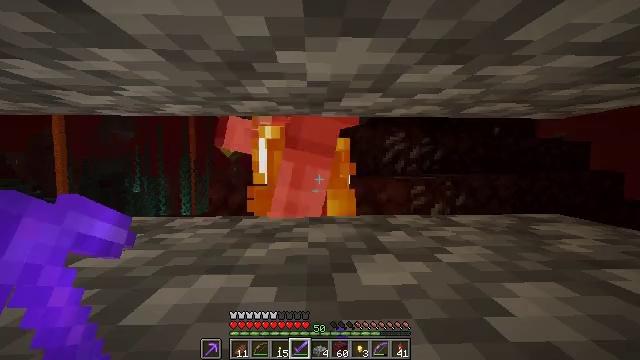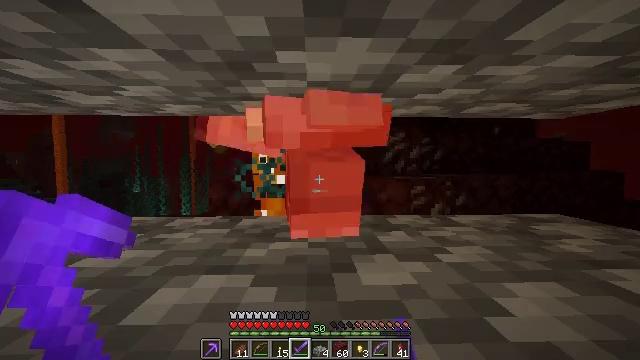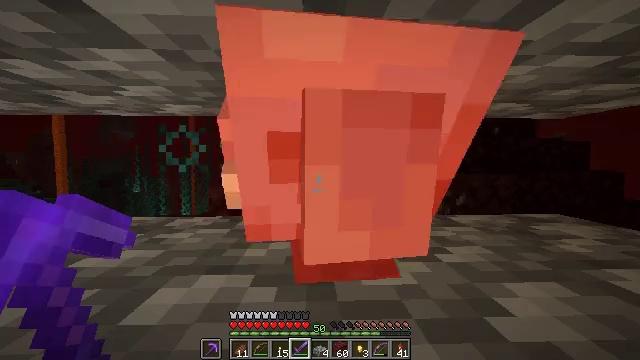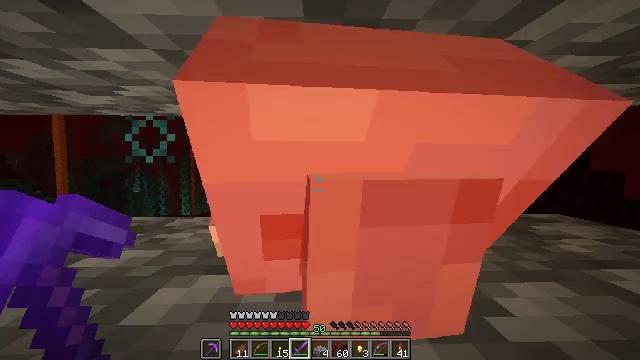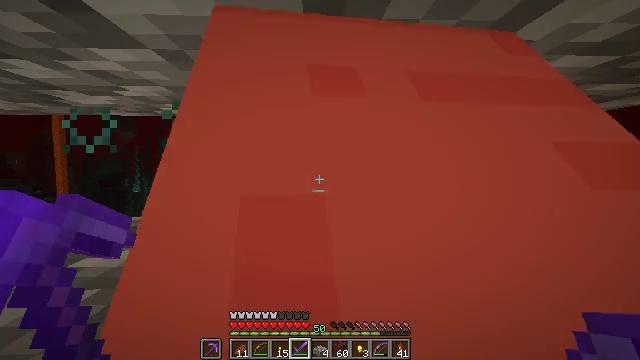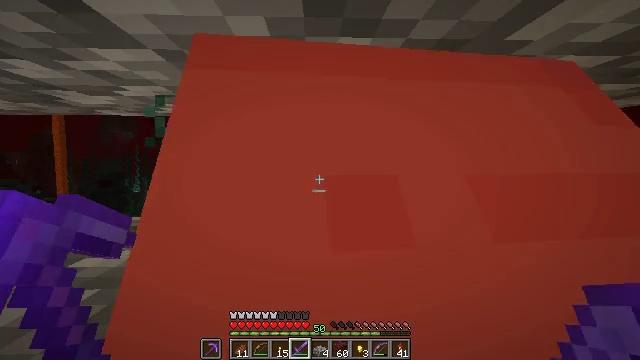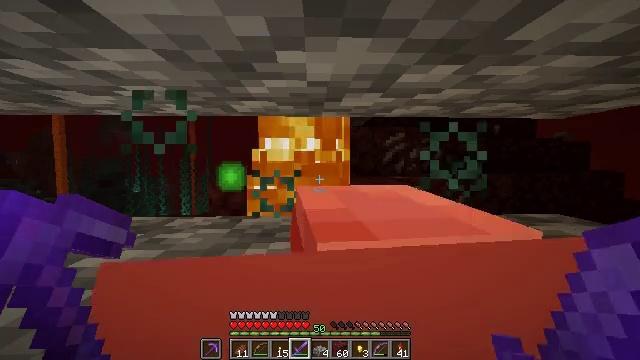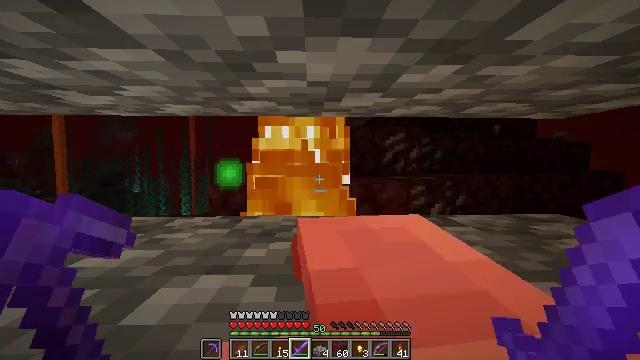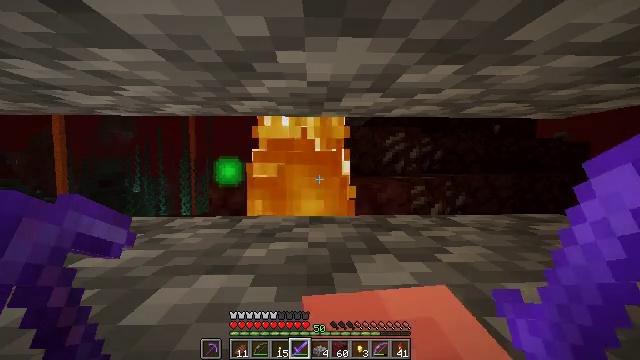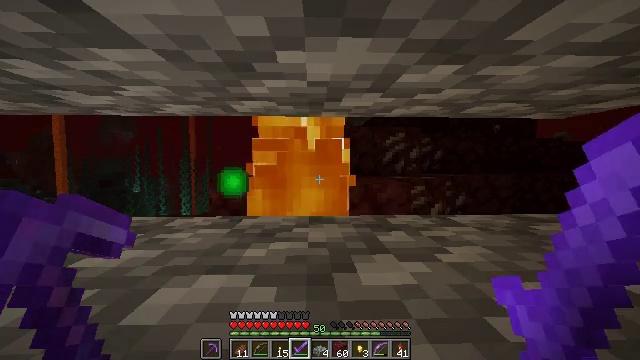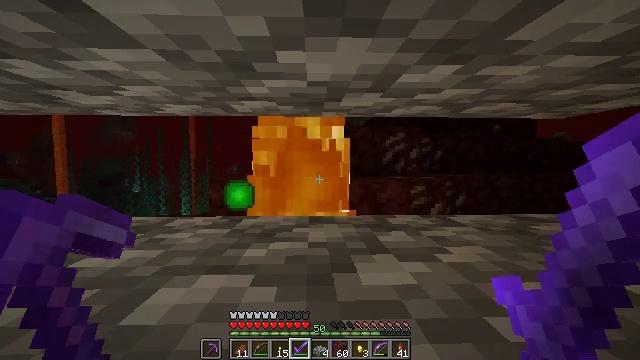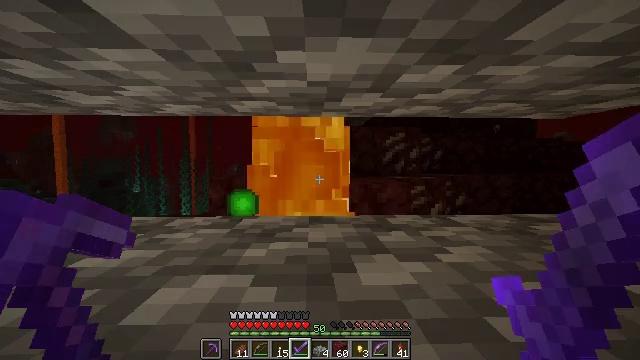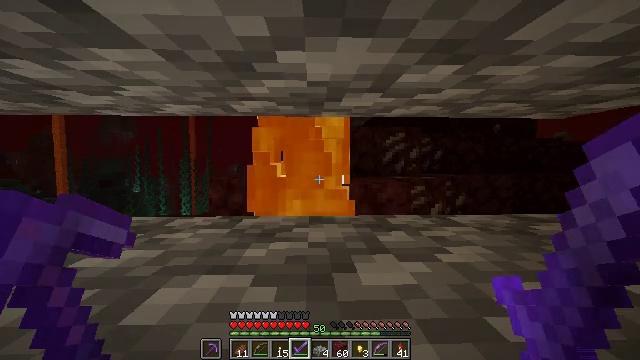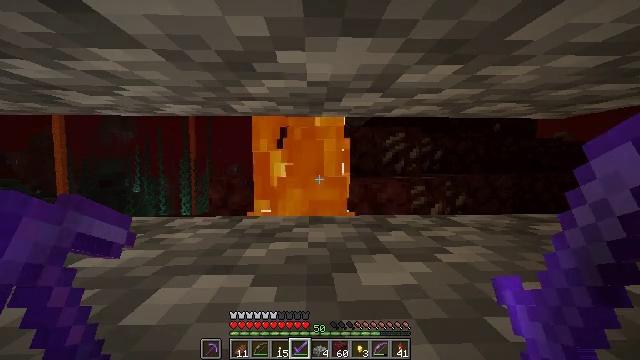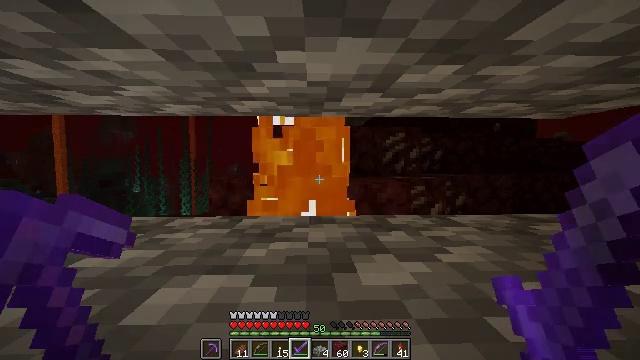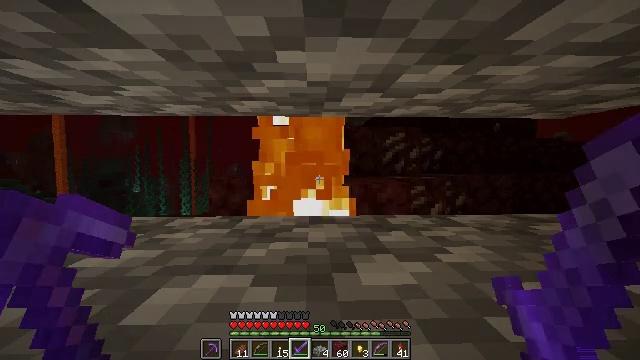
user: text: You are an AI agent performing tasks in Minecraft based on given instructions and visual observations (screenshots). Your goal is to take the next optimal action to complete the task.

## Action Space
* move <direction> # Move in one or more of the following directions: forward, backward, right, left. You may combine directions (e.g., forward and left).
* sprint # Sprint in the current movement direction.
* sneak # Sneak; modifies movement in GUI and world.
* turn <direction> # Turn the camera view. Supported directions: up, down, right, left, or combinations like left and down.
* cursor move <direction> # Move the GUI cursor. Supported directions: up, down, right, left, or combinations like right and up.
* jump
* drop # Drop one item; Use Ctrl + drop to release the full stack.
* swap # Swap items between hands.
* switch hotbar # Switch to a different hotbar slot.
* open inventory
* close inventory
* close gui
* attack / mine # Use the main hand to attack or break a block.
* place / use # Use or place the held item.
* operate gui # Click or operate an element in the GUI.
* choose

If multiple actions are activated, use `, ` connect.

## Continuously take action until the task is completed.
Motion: motion action
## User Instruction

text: Collect cobblestone slabs from your build.
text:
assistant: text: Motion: no_op
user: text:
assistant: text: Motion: no_op
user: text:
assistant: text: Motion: no_op
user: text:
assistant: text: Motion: no_op
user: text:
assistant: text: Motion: no_op
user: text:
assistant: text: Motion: no_op
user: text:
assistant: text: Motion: no_op
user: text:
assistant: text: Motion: no_op
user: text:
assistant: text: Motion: no_op
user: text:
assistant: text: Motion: no_op
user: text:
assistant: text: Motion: no_op
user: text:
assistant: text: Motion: no_op
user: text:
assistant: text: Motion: no_op
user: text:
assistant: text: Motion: no_op
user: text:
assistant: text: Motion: no_op
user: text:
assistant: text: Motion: no_op
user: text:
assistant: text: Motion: no_op
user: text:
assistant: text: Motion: no_op
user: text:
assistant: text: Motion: no_op
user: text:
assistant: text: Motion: no_op
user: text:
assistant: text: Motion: no_op
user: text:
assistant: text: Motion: no_op
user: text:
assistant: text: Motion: no_op
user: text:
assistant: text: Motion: no_op
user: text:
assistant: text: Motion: turn left and down
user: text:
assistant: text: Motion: turn left and down
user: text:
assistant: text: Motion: turn left and down
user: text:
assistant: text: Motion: turn left and down
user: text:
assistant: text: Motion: turn left and up
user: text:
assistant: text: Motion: turn left and up